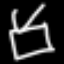
Label: square